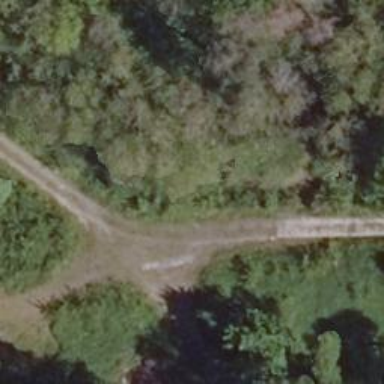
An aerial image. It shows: Compacted track with grade4 tracktype.